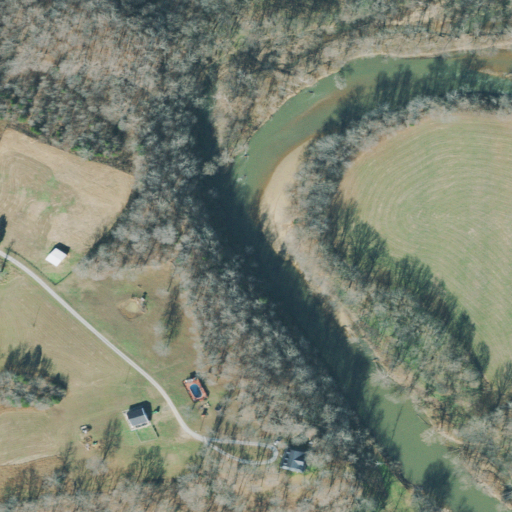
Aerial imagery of cliff(s) in Tennessee named Grinder Bluff containing deciduous forest, pasture, woody wetlands, mixed forest, shrub, open water, herbaceous wetlands, and open development